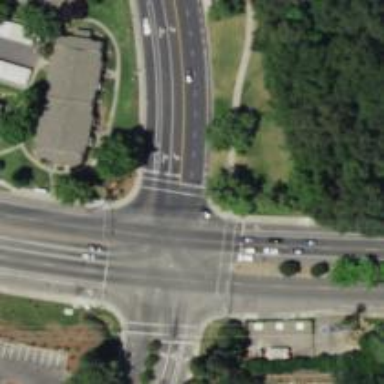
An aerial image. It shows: Crossing with marked lines on the road.